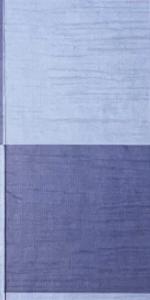
Label: Empty